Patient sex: M
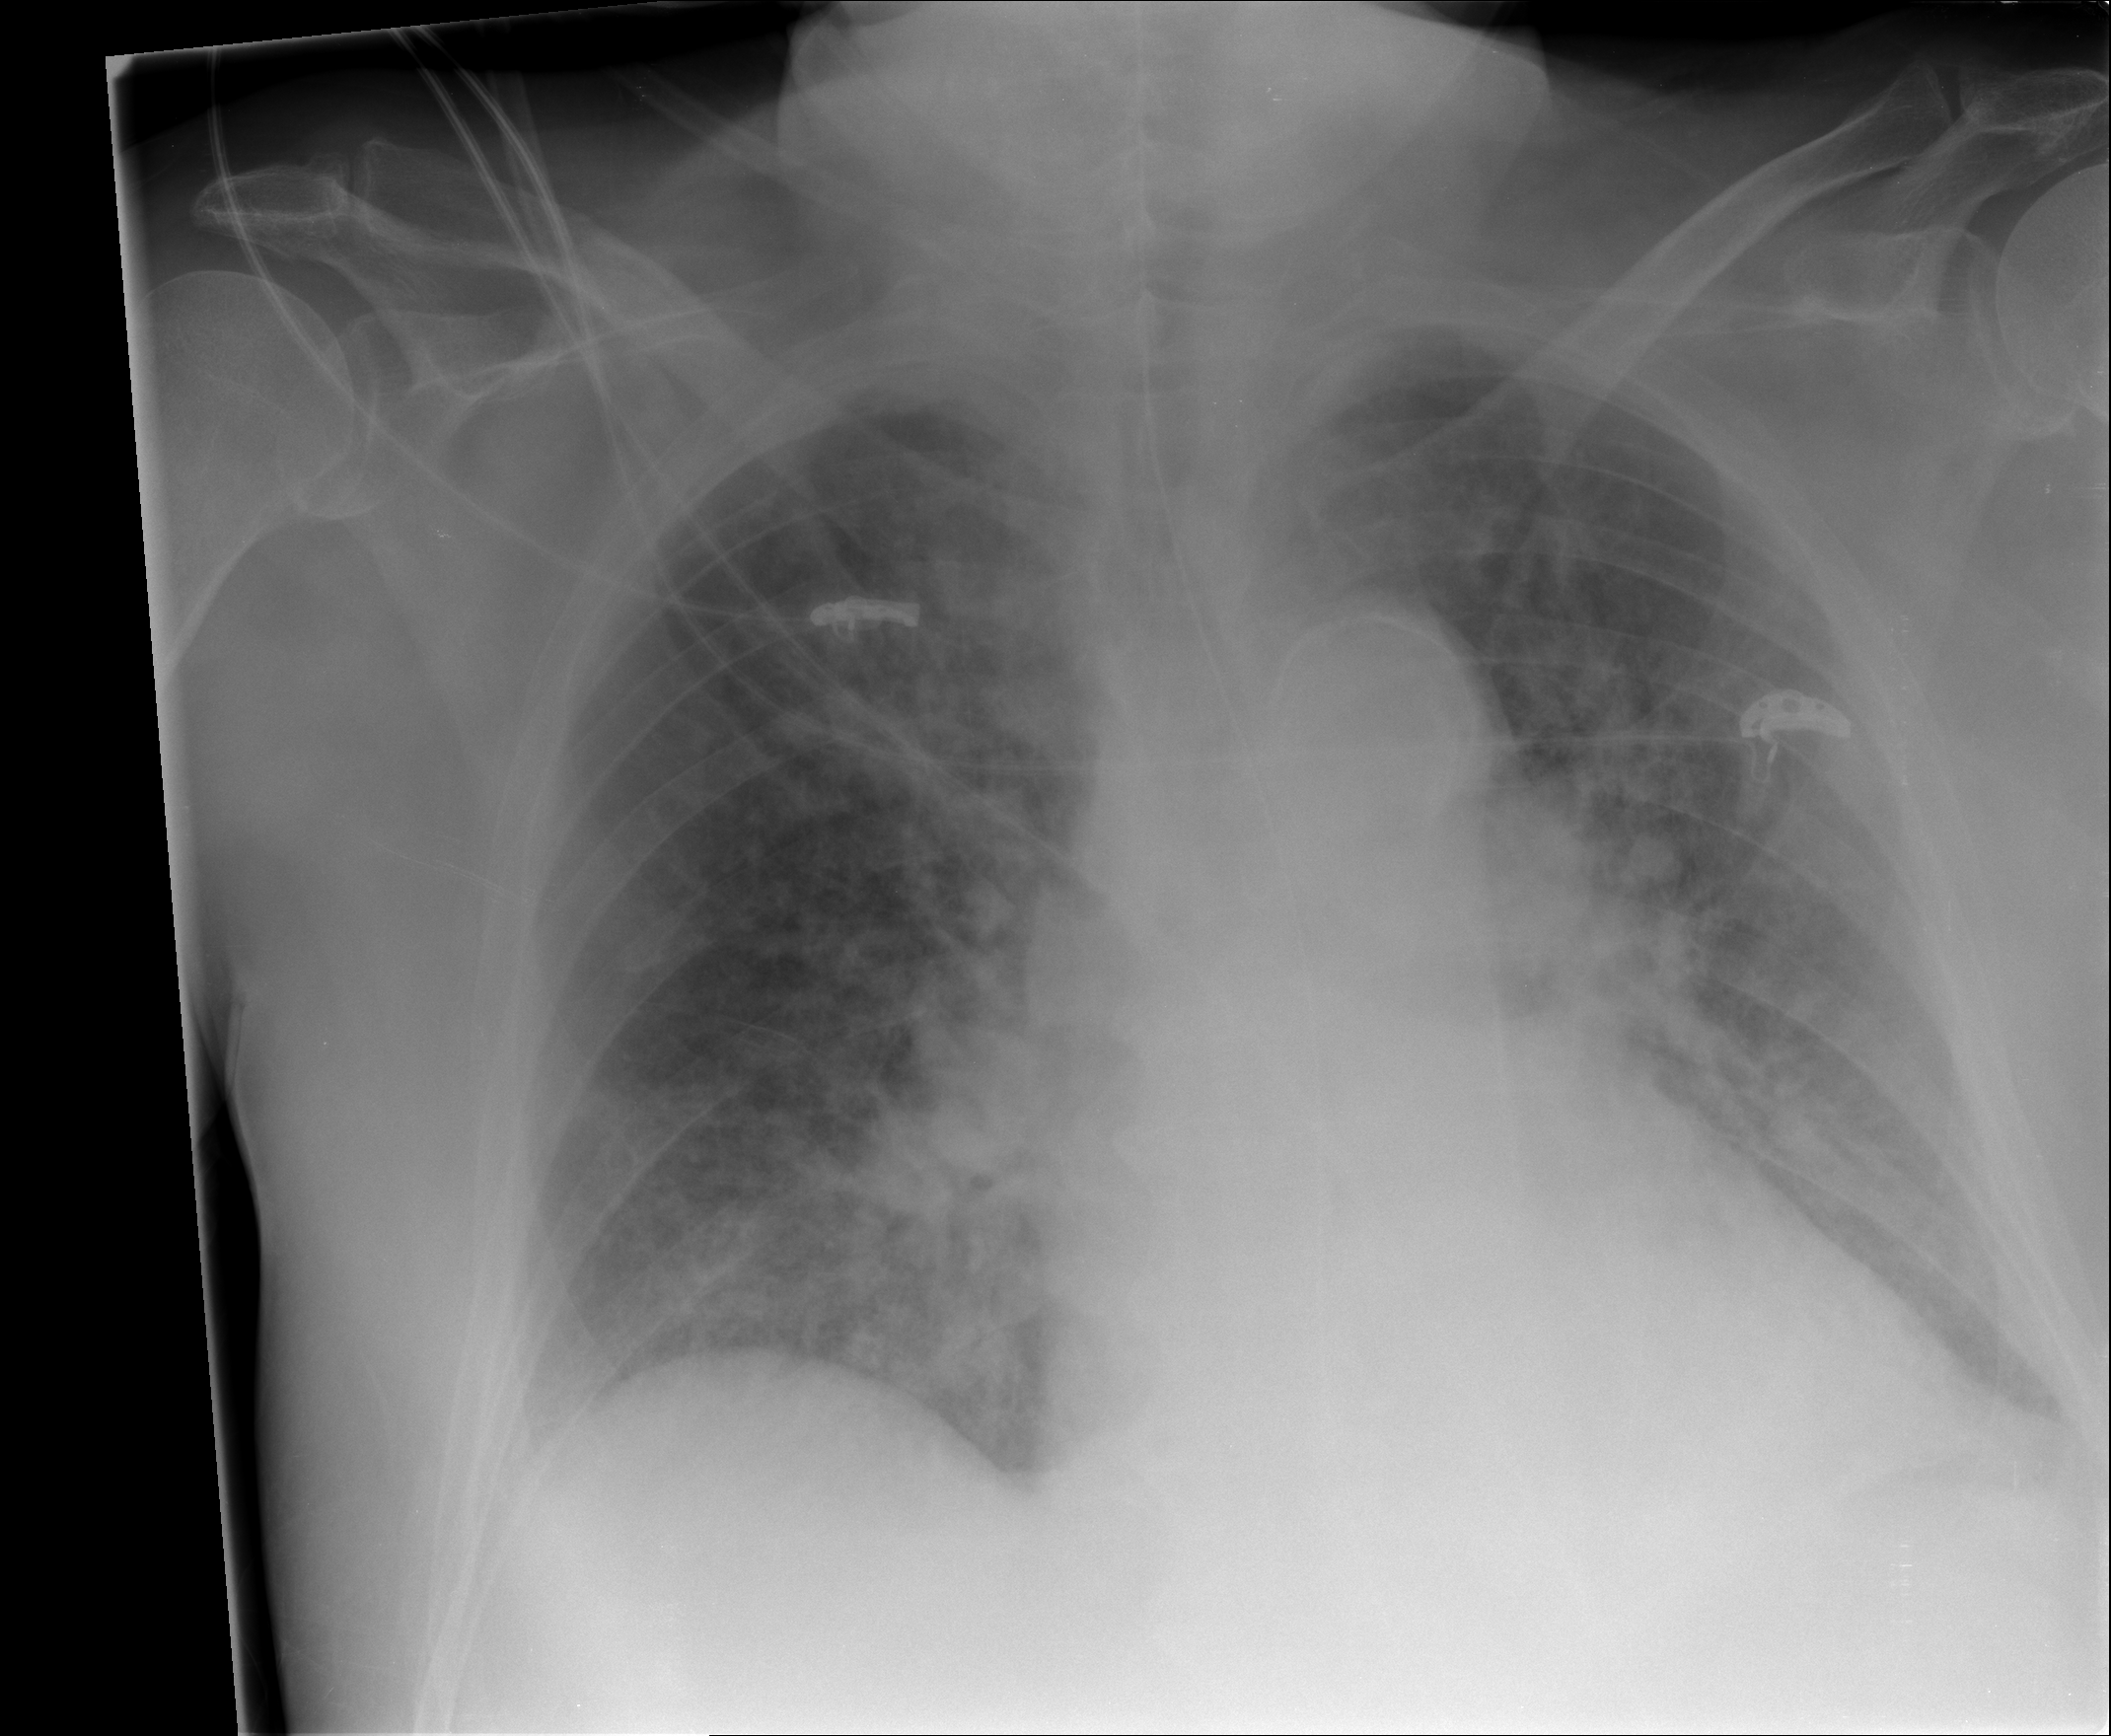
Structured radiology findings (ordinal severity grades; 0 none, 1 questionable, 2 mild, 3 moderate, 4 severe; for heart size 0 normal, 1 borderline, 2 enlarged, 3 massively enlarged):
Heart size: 0
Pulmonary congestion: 3
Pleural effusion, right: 0
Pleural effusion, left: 1
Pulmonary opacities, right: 0
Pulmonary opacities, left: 0
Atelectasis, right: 0
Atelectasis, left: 1